Aerial crown-view tile of a tropical tree (Barro Colorado Island, Panama), acquired 20240918:
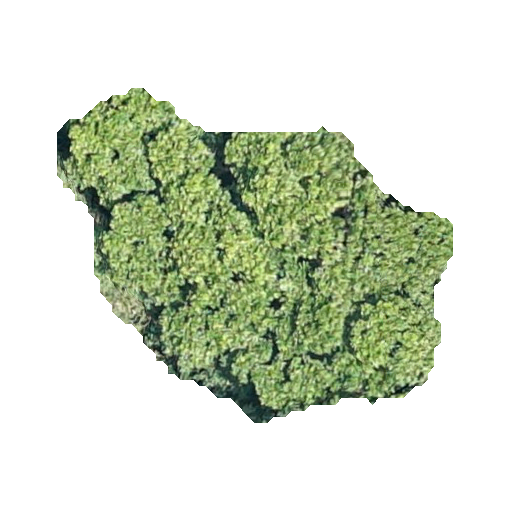
Species: Anacardium excelsum
GBIF accepted scientific name: Anacardium excelsum
Crown area: 135.048 m²